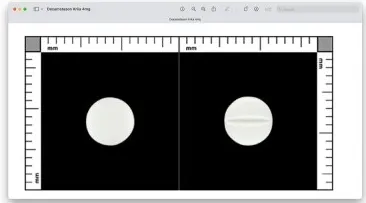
A. Tablet Dexamethasone 4 mg. White, scored, diameter 6 x 6 mm.
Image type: pathology (congo_red)